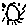
Label: sun